Interaction volume radius: 10 \u00c5
Interaction volume height: 20 \u00c5
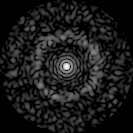
Disorder parameter: 0.8276